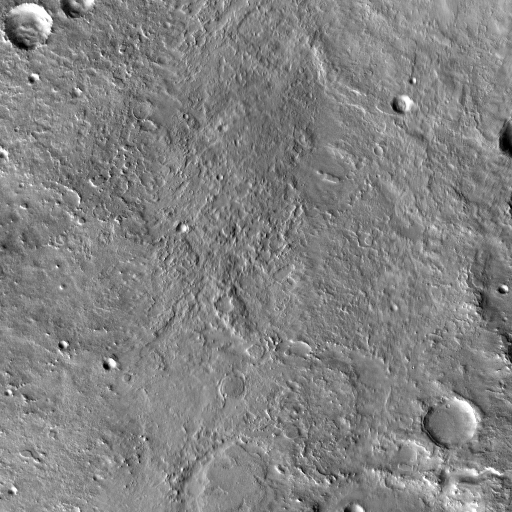
Crater classes present: Background, Other, Buried, Secondary